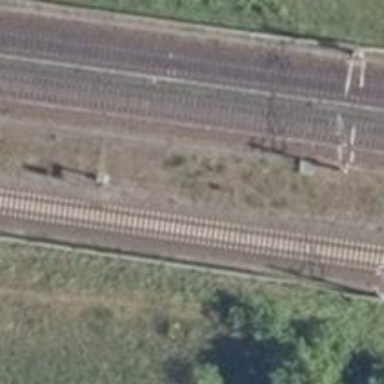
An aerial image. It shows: Railway with electrified contact lines.